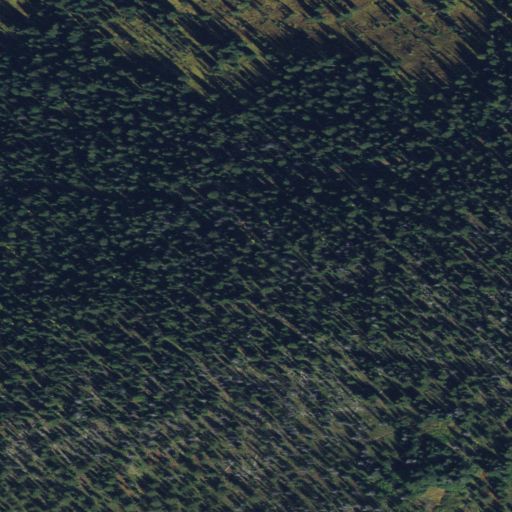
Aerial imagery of plain(s) in Idaho named Beaver Meadows containing only evergreen forest